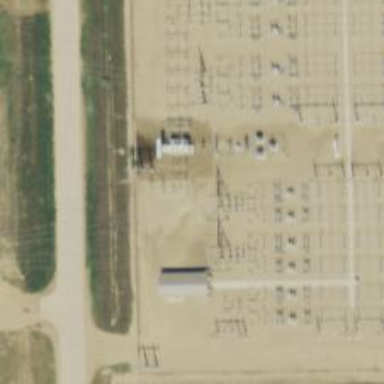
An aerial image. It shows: Switch used for power control.